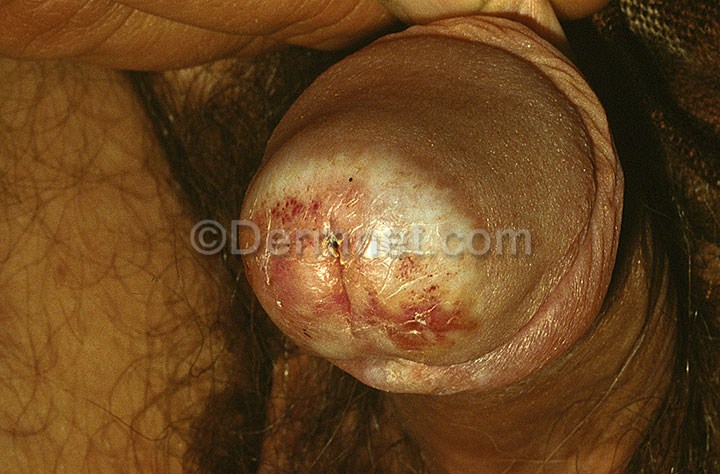
Disease: Psoriasis pictures Lichen Planus and related diseases